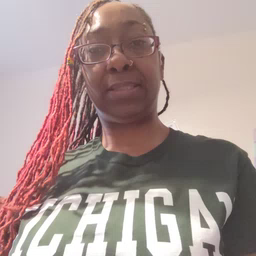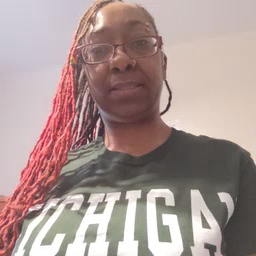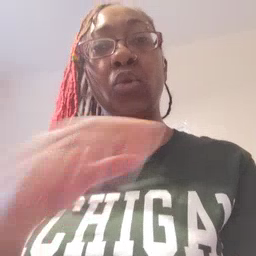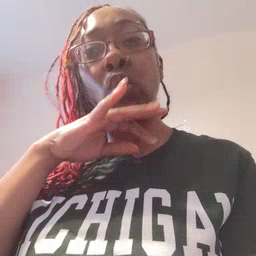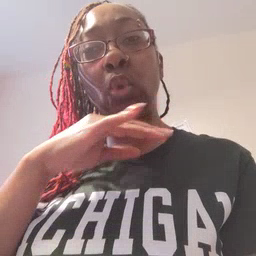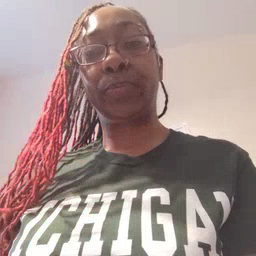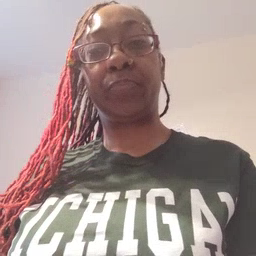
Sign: dirty